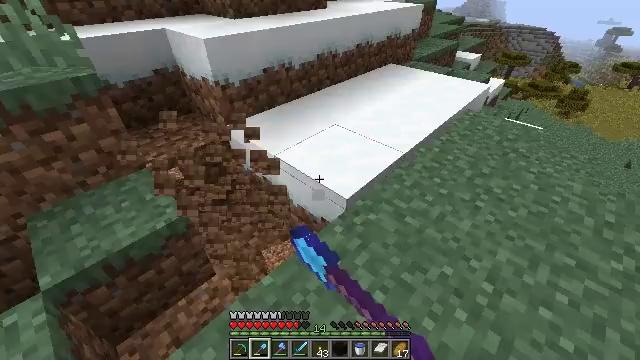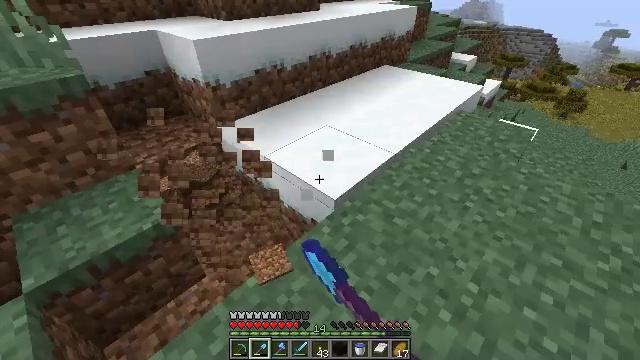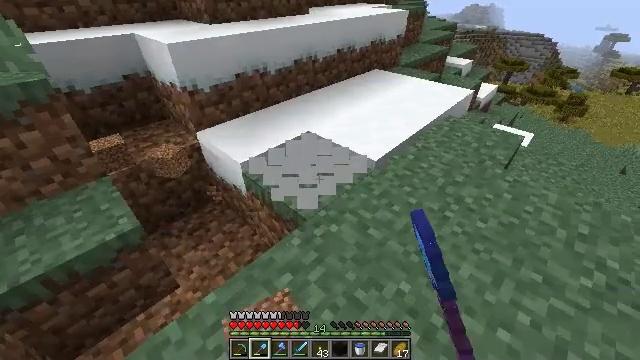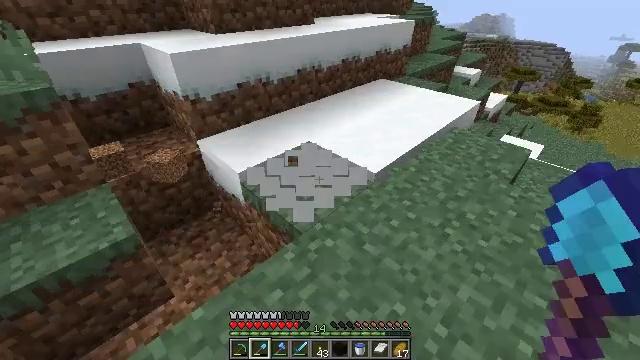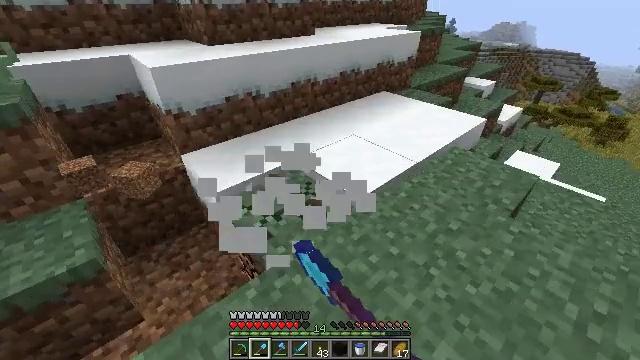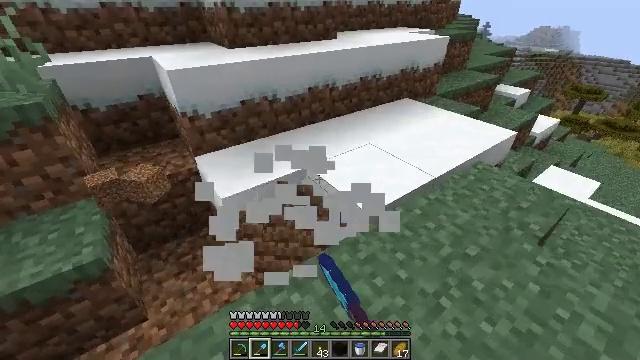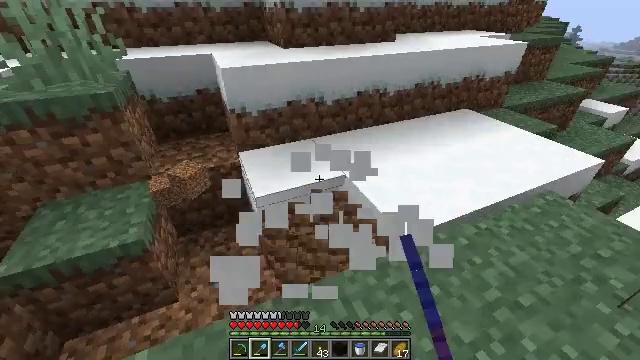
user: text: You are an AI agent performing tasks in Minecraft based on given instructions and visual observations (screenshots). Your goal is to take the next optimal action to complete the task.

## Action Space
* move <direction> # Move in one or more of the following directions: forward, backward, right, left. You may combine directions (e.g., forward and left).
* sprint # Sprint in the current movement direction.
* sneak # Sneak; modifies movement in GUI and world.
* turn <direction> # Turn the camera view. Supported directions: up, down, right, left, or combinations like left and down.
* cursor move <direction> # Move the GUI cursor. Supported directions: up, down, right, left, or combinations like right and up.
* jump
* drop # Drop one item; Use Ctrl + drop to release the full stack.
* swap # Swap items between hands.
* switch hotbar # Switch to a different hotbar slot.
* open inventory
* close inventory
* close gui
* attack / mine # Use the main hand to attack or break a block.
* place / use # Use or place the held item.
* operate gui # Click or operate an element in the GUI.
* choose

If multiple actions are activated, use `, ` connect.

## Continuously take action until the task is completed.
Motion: motion action
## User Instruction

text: Shovel the snow to gather it.
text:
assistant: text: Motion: move forward and move right, attack / mine
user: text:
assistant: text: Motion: move forward and move right, attack / mine
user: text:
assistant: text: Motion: move forward and move right, turn left and up, attack / mine
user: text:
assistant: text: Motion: move forward and move right, turn left and up, attack / mine
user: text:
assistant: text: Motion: move forward, turn left, attack / mine
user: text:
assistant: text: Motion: move forward, turn left, attack / mine
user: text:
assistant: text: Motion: attack / mine